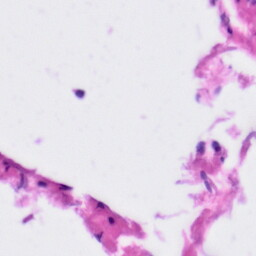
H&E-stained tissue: Tonsil